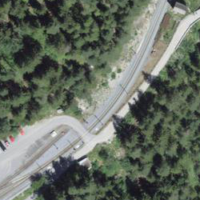
EUNIS habitat code: 45
Species observed at this site:
Convallaria majalis
Peucedanum verticillare
Campanula rapunculoides